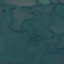
Label: Pasture